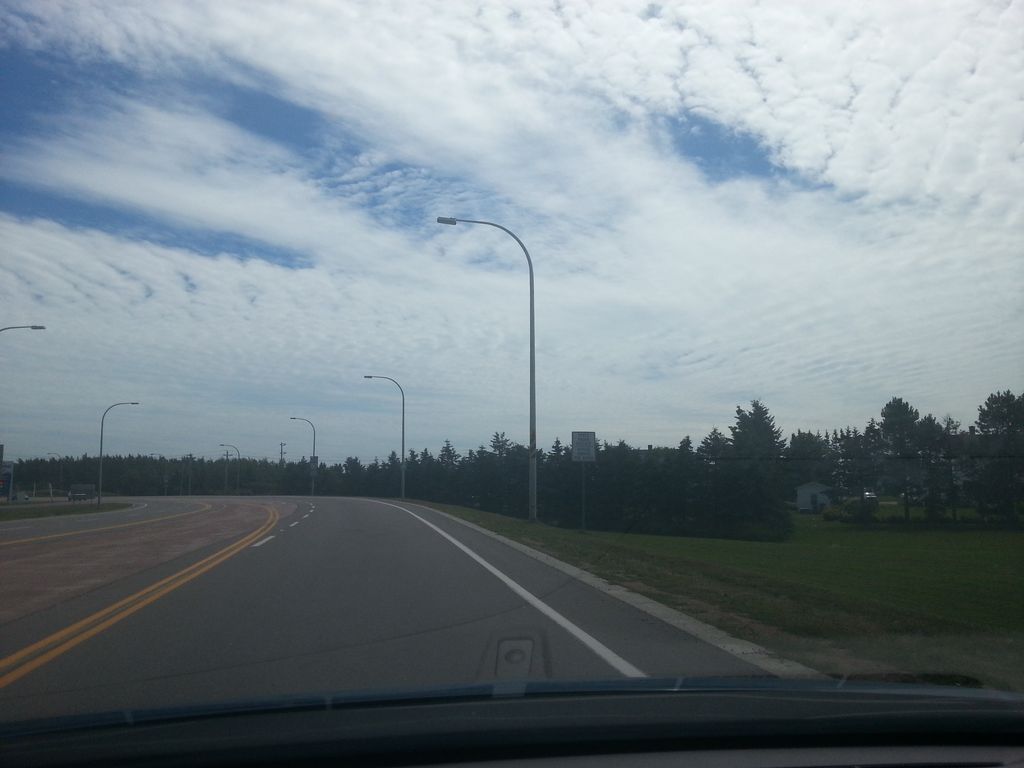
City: charlottetown